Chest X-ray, PA view. Patient: 55 years old, sex F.
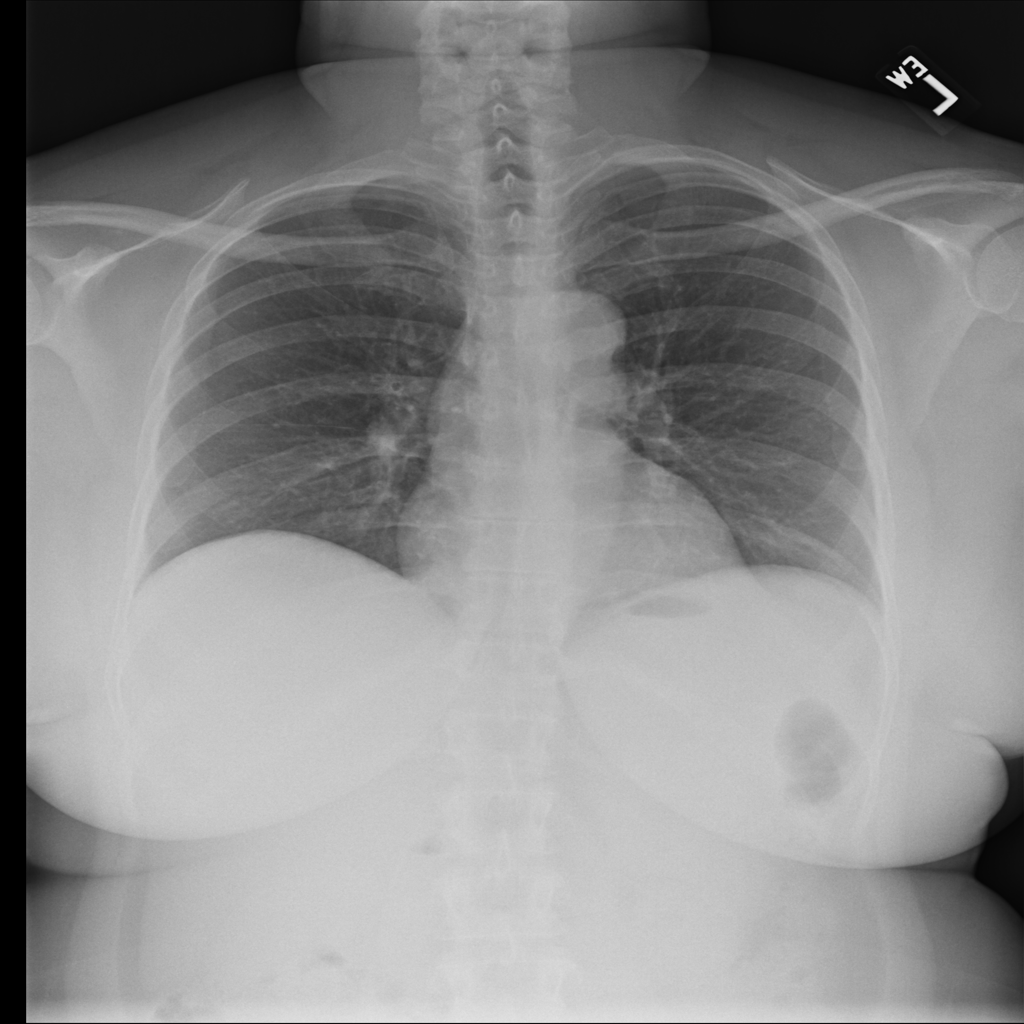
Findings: No Finding